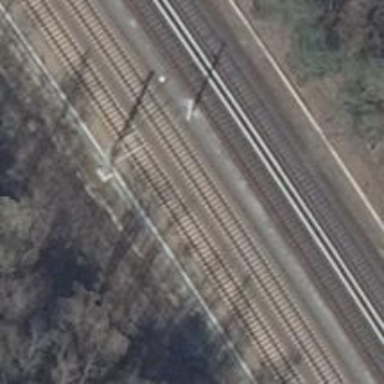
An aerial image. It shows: Milestone along the railway with catenary mast.